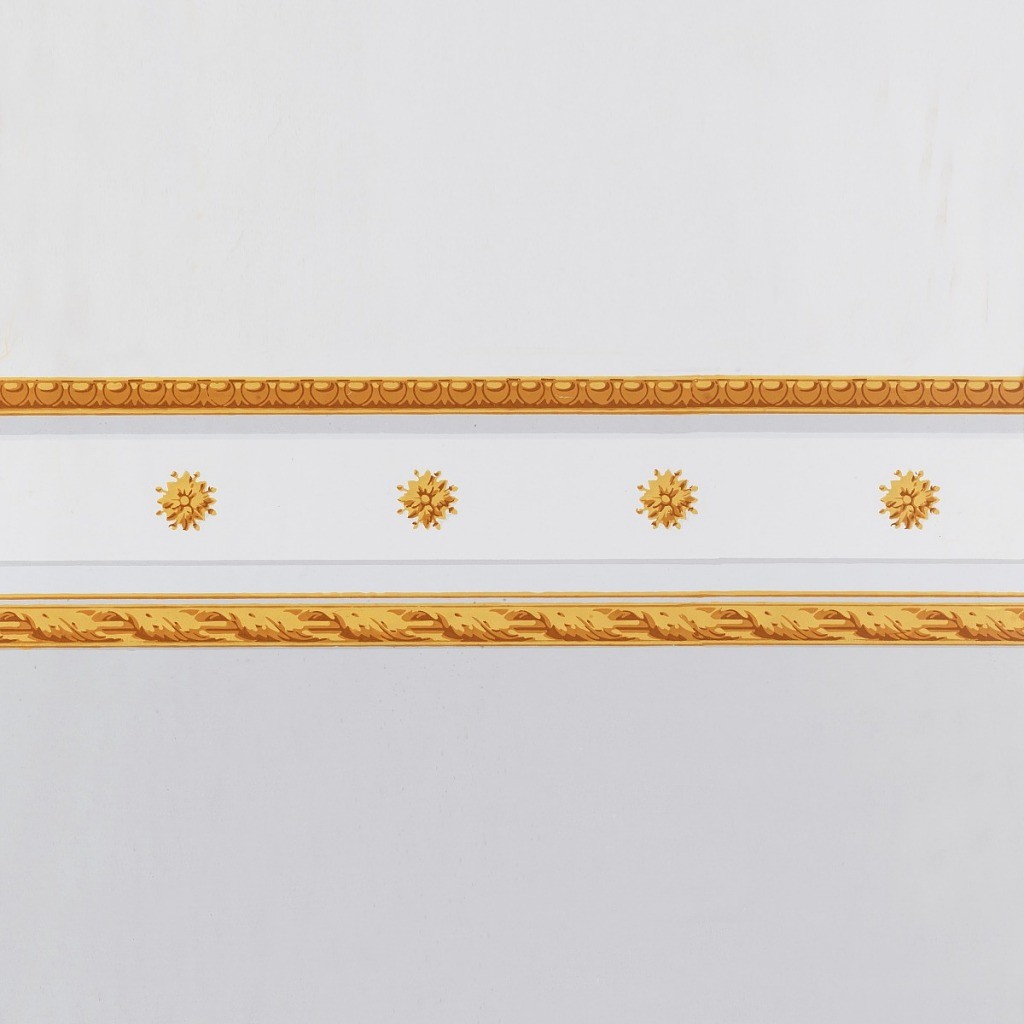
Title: Louis XVI or Trianon
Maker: Desfossé et Karth, French, 1863
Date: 1851–65
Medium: Block-printed paper
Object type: Border
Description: Yellowish-brown horizontal molding strip, top and bottom, with a series of yellowish-brown rosettes at spaced intervals along the band between. Printed on off-white ground.